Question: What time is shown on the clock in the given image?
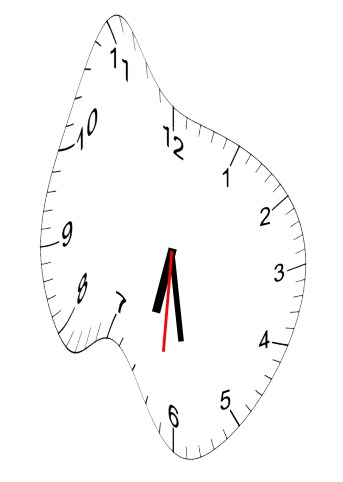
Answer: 06:28:31